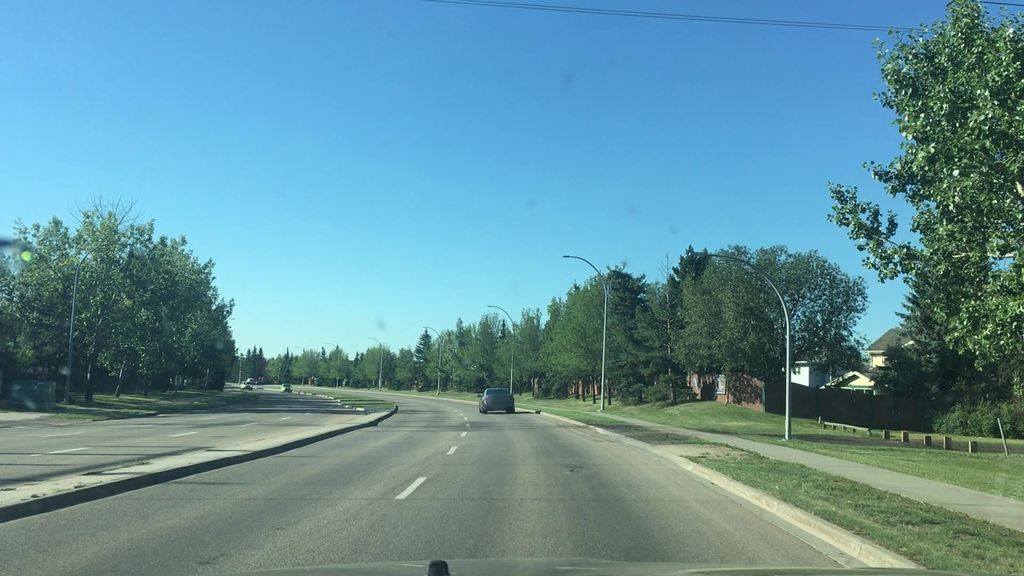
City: edmonton